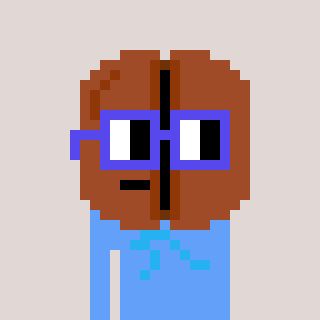
a pixel art character with square blue glasses, a coffeebean-shaped head and a blue-colored body on a warm background